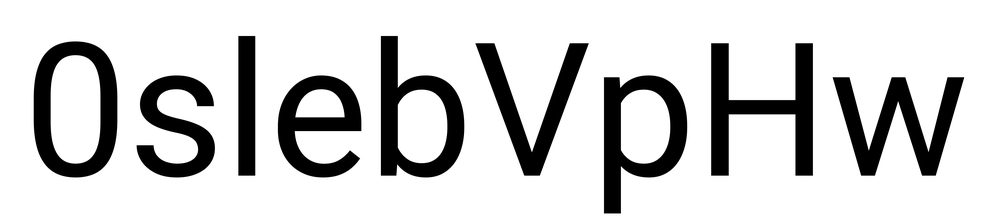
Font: Roboto_Regular